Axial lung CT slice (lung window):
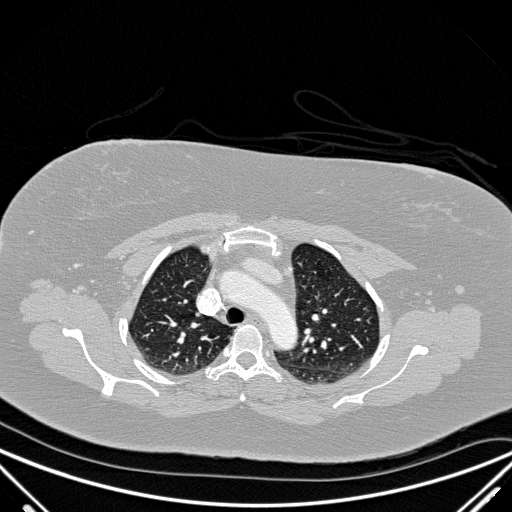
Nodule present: no